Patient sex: M
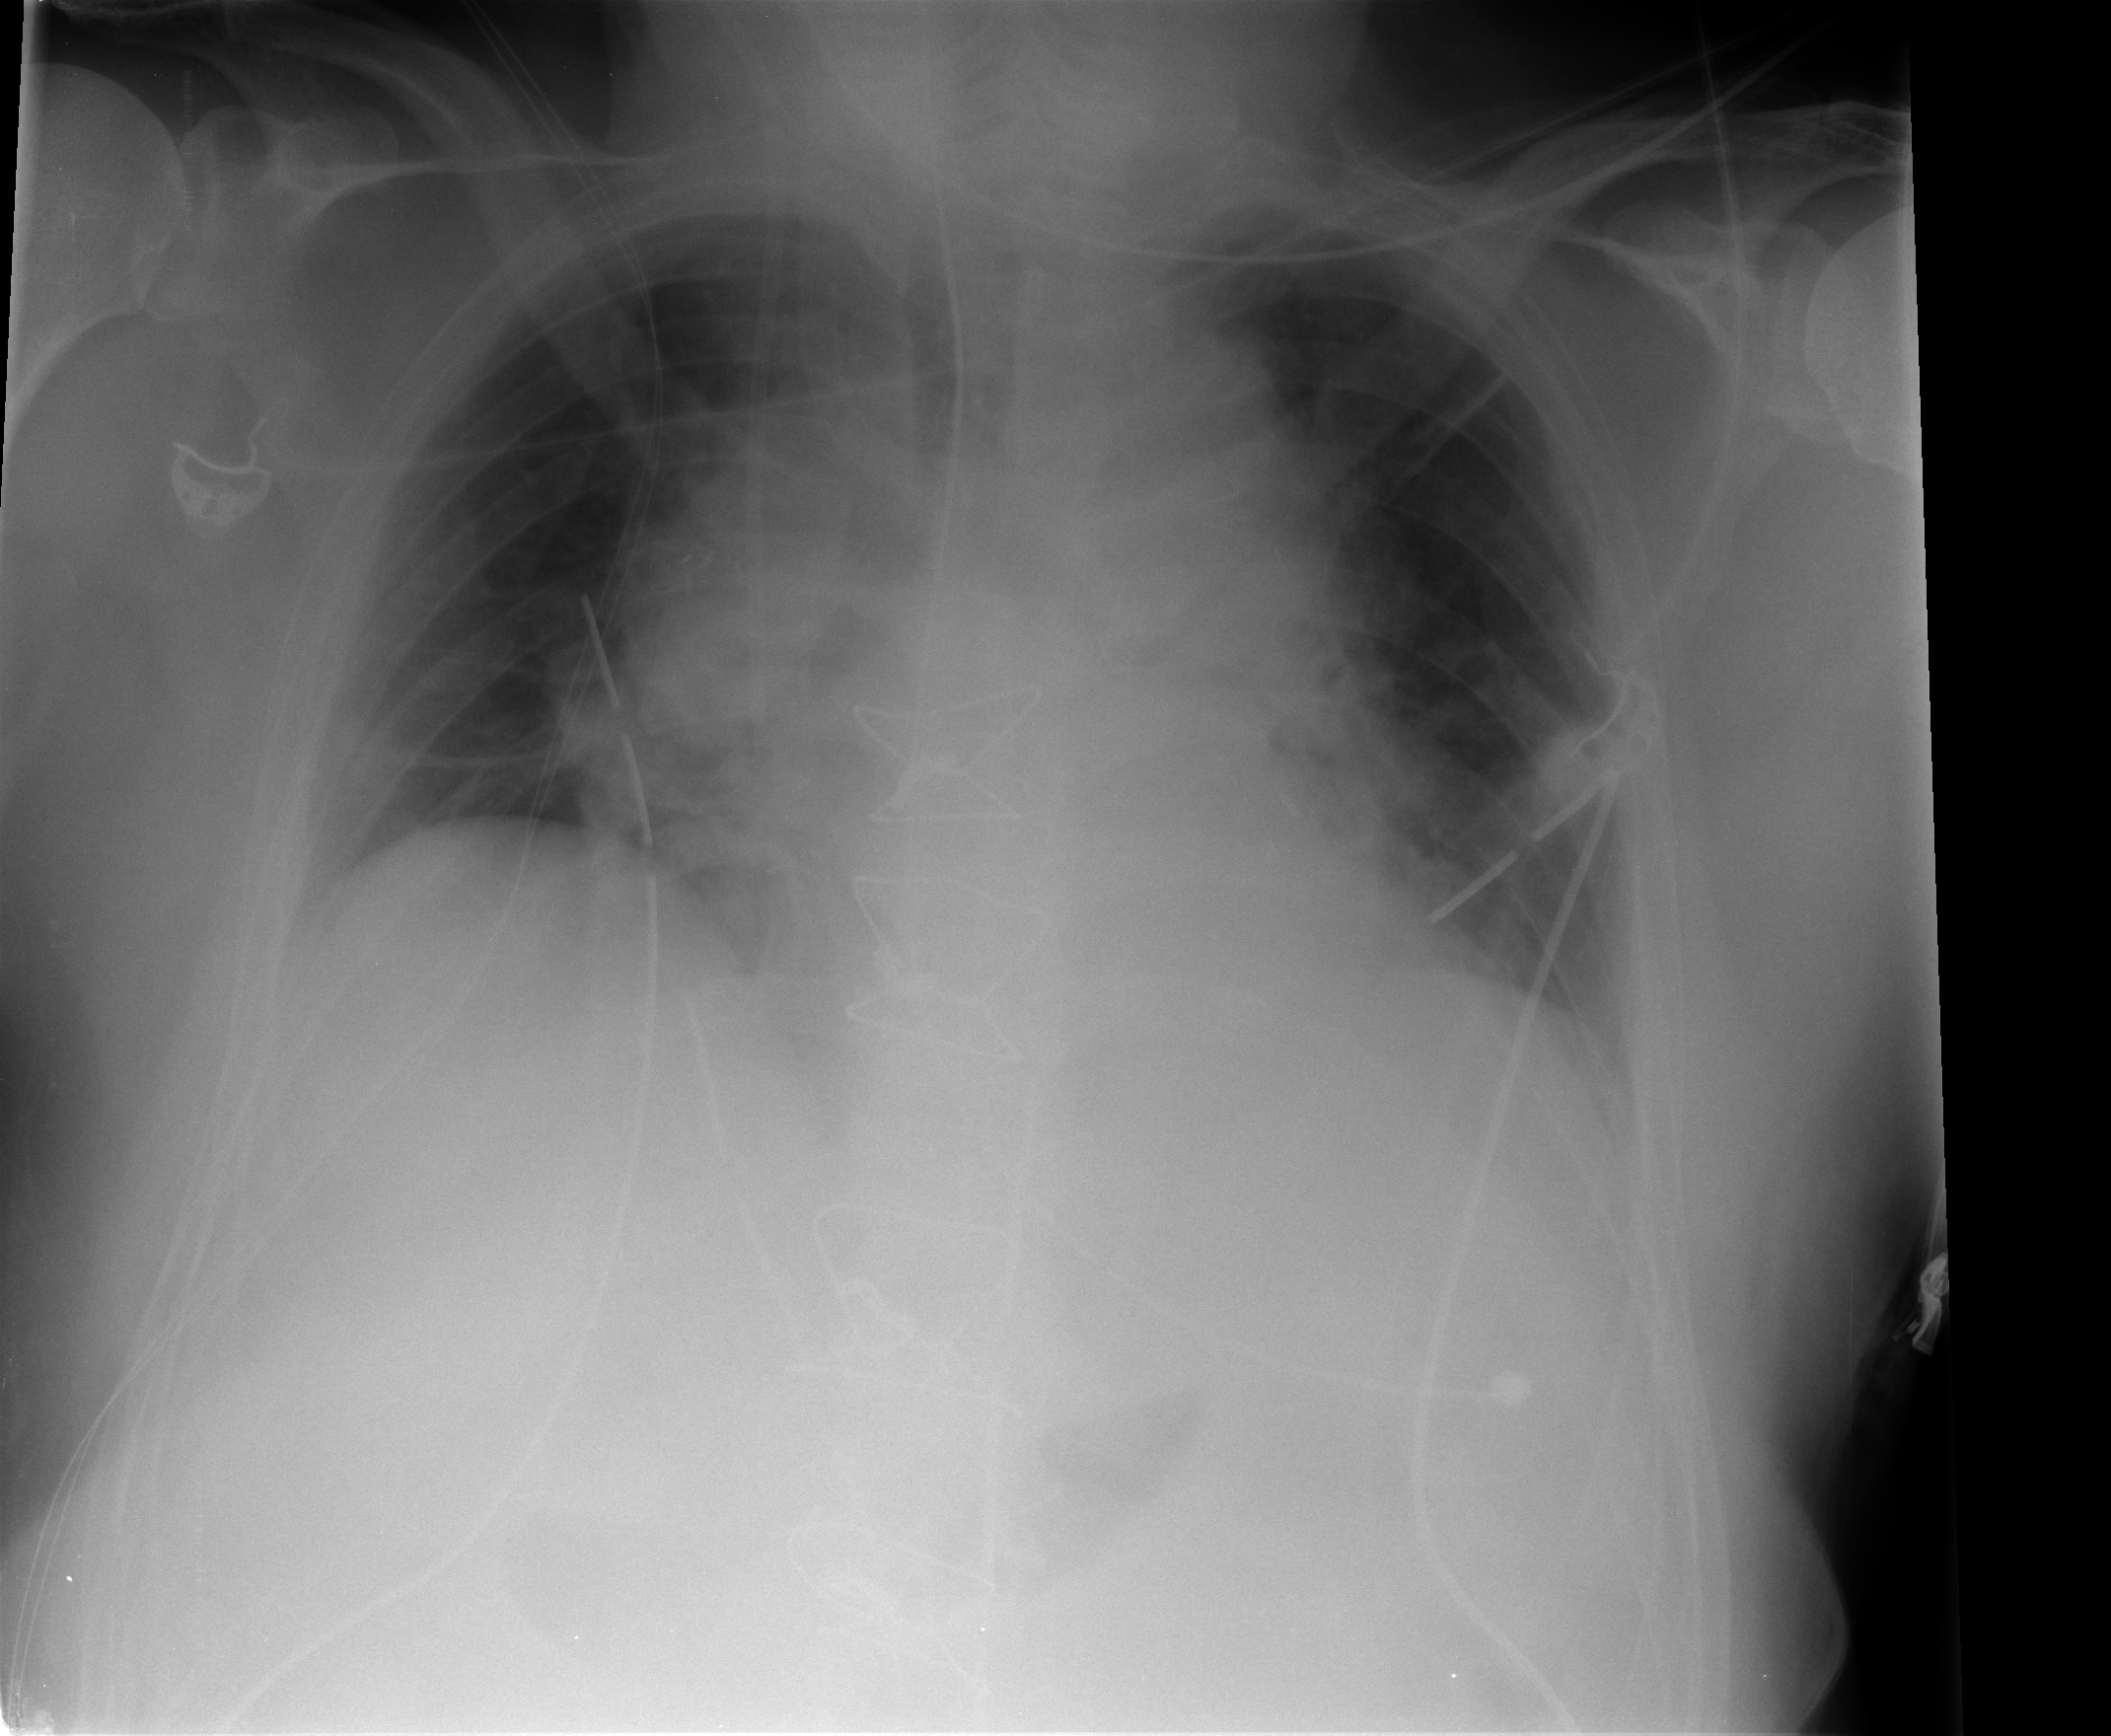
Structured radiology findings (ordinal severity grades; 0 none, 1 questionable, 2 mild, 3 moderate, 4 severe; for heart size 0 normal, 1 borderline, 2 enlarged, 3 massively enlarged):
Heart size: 2
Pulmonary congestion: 0
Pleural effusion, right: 1
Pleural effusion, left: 0
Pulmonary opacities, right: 0
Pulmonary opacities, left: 0
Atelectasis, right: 2
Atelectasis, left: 0